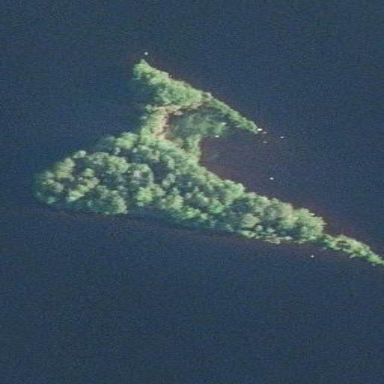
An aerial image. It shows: Islet.